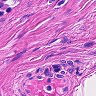
Metastatic tissue present: no